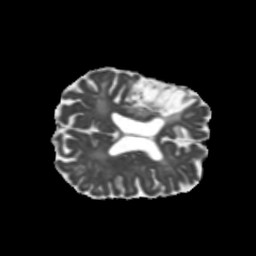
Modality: MD
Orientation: axial
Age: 75
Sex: male
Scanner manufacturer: siemens
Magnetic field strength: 3 T
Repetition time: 5.25 s
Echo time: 0.08 s